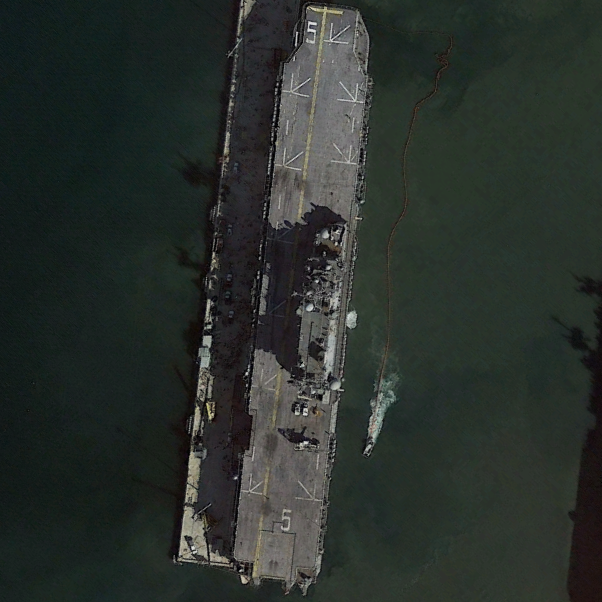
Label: assault